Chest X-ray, AP view. Patient: 19 years old, sex F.
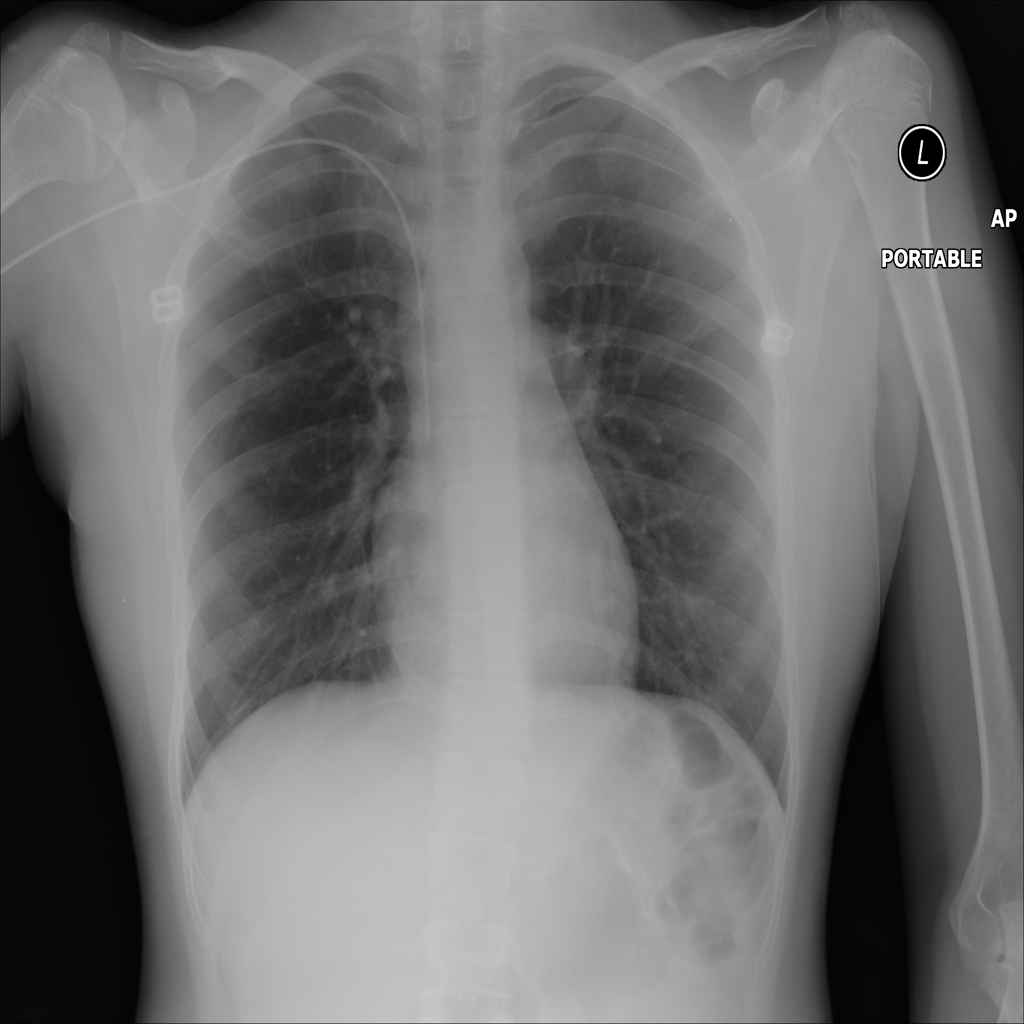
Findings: No Finding